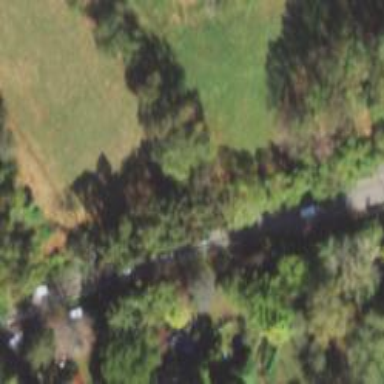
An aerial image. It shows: Row of trees in natural setting.